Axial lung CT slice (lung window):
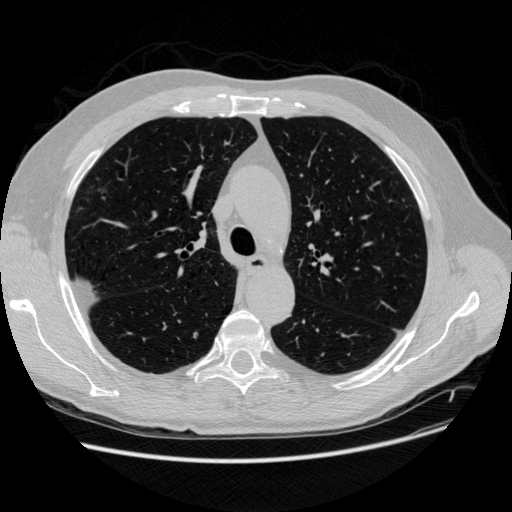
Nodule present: no